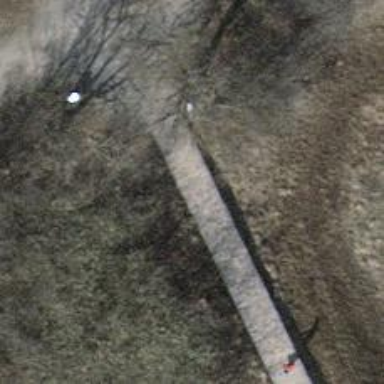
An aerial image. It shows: Footway road with boardwalk bridge.